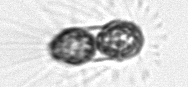
Label: Corethron_hystrix